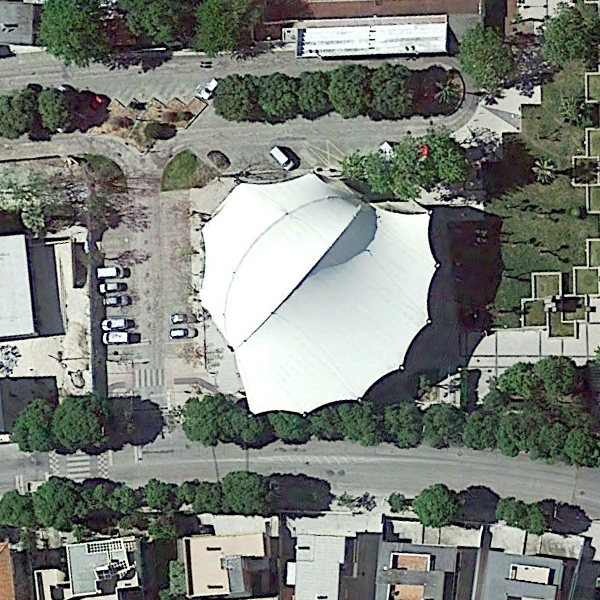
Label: Center